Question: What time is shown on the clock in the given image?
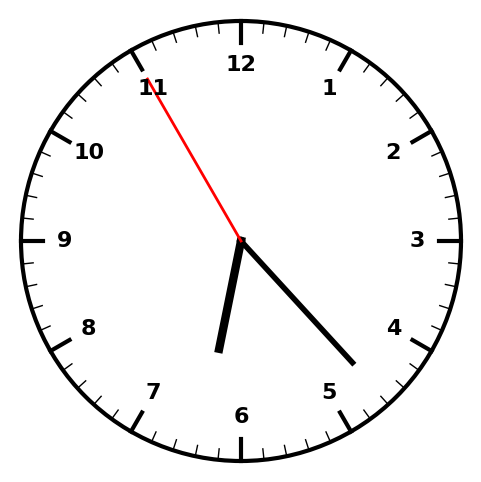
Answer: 06:22:55